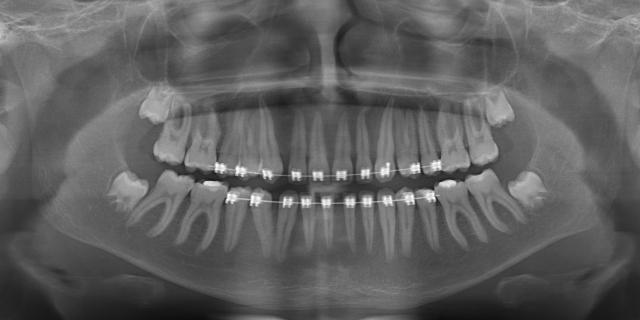
adult